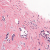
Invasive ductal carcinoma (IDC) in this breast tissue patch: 1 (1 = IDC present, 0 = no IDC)